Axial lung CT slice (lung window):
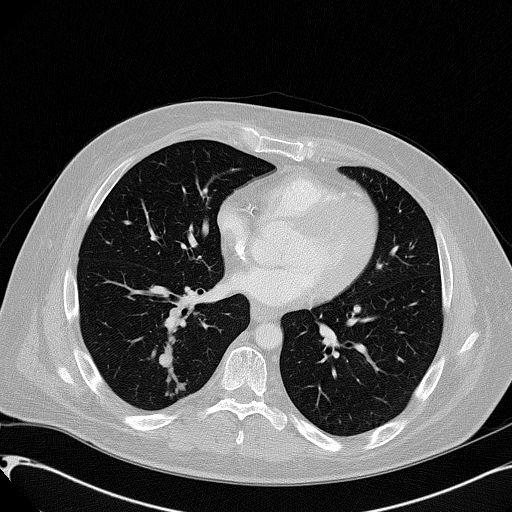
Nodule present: yes
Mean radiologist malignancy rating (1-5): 4.5